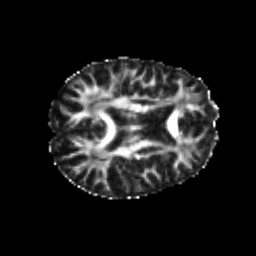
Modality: FA
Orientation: axial
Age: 20
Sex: female
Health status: healthy
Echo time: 0.074 s